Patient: sex F, age 34
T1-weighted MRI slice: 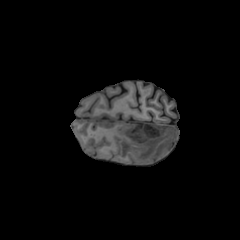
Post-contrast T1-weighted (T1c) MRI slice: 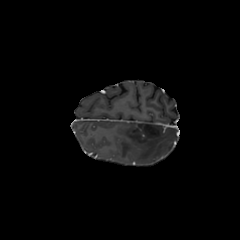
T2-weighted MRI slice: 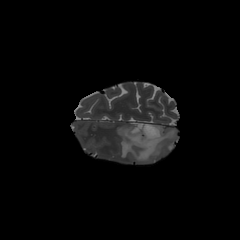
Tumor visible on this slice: yes
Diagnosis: Astrocytoma, IDH-mutant
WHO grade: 3